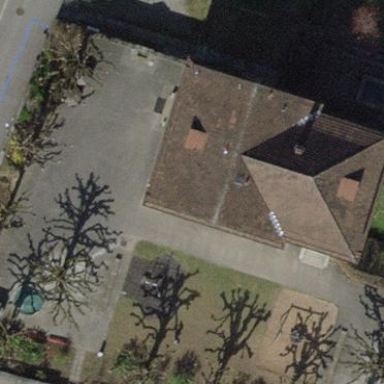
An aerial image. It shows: Kindergarten building.